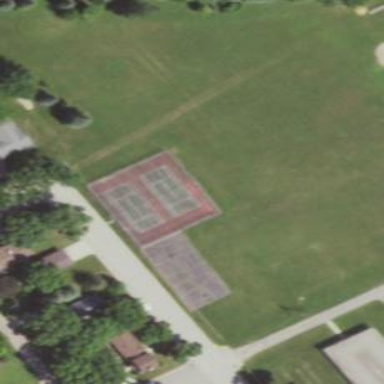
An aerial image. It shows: Tennis court in leisure pitch.